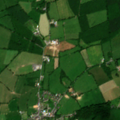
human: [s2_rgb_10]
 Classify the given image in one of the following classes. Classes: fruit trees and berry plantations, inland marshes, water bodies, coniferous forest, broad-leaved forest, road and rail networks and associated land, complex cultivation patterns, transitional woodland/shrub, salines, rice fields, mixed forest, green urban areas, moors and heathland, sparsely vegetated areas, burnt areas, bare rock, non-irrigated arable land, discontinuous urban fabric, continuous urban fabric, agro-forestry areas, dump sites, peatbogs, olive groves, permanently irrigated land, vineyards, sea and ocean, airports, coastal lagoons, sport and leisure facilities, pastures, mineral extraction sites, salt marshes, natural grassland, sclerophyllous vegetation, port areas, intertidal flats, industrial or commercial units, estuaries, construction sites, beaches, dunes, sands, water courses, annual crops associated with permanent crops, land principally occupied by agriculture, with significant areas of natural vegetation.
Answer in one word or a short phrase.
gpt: pastures, complex cultivation patterns, coniferous forest, transitional woodland/shrub